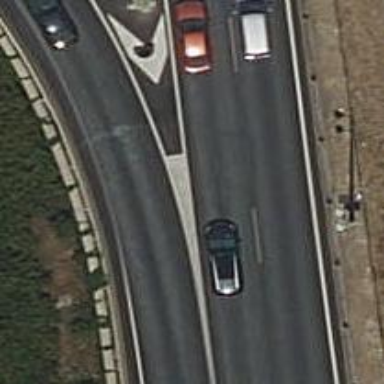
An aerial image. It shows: Motorway link.